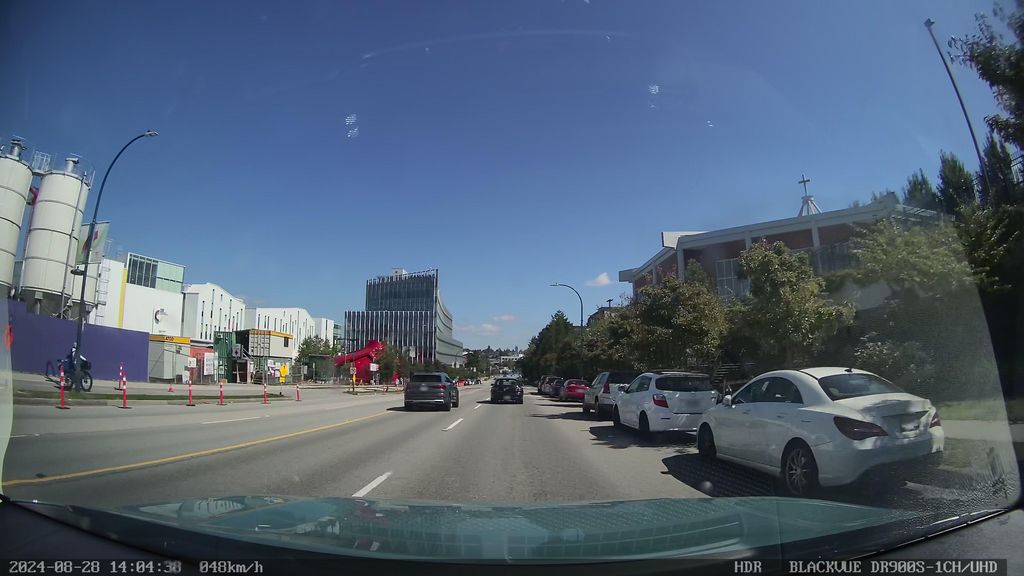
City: vancouver